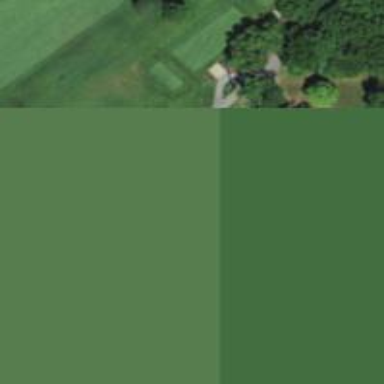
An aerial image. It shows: Golf hole.